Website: apple
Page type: address-validator
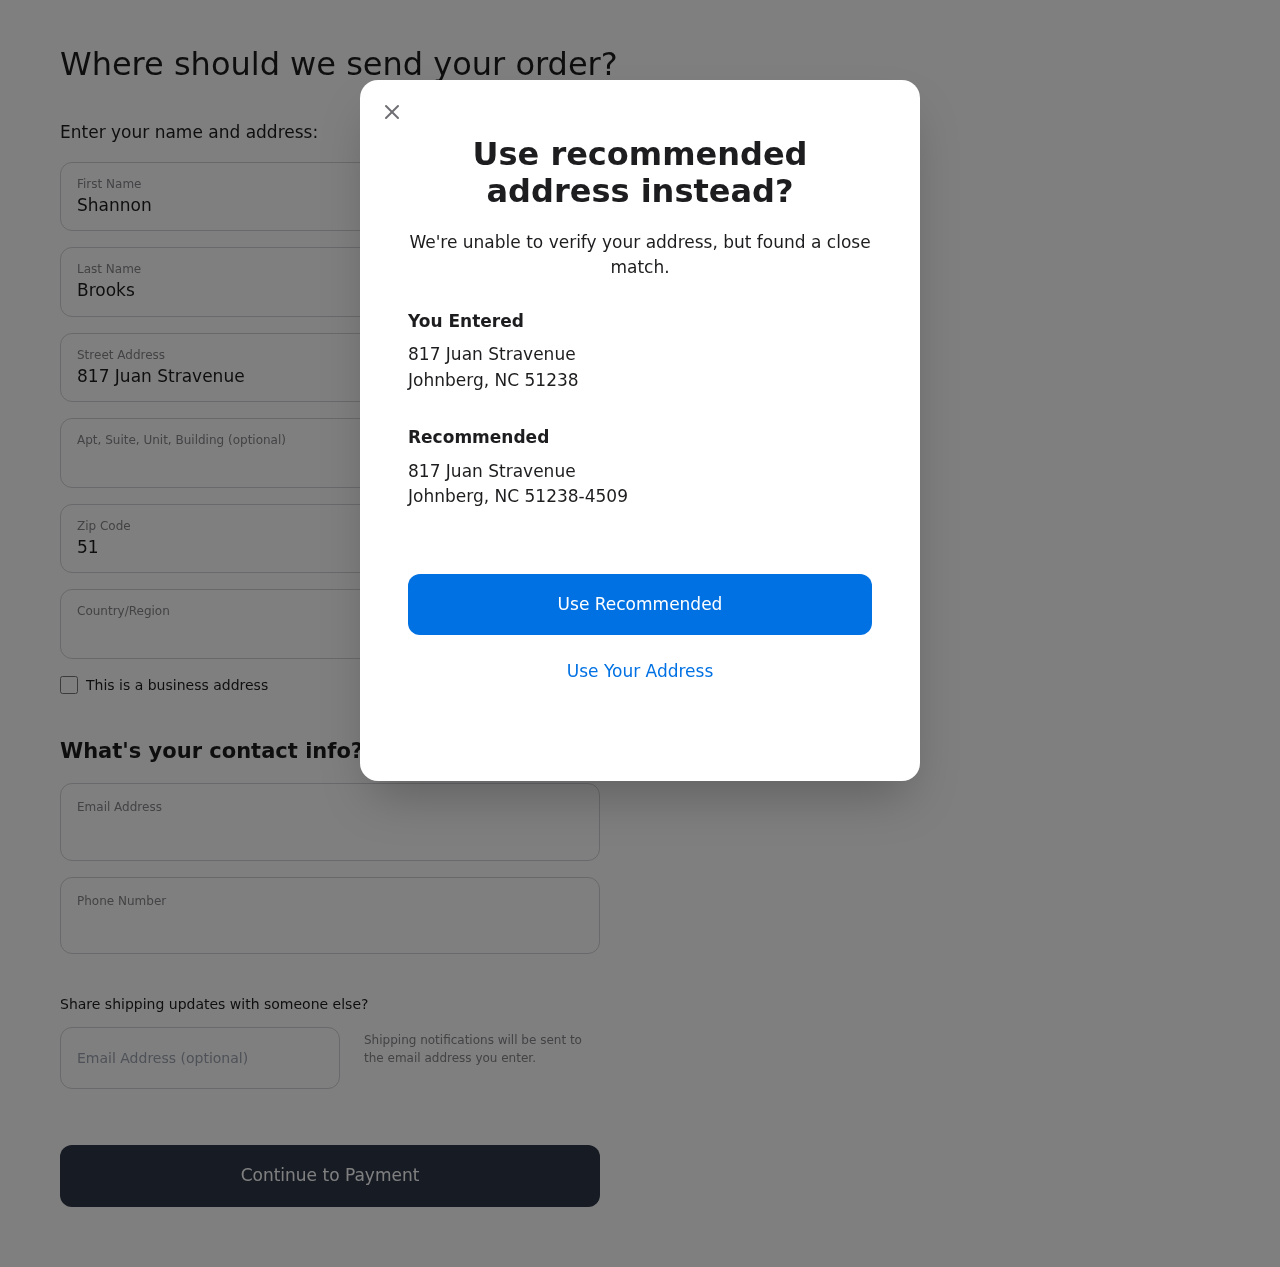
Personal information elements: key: PII_CITY
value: Johnberg
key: PII_COUNTRY
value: United States
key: PII_EMAIL
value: shannonbrooks@hotmail.com
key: PII_FIRSTNAME
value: Shannon
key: PII_GIFT_EMAIL
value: joshuaarmstrong@hotmail.com
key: PII_LASTNAME
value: Brooks
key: PII_PHONE
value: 9748205790
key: PII_POSTCODE
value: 51238
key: PII_POSTCODE_FULL
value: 51238-4509
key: PII_STATE_ABBR
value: NC
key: PII_STREET
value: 817 Juan Stravenue
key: PII_CITY2
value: Johnberg
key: PII_STATE_ABBR2
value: NC